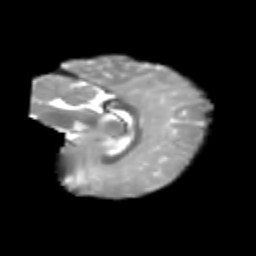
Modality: T2w
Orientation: sagittal
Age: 7
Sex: female
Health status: healthy